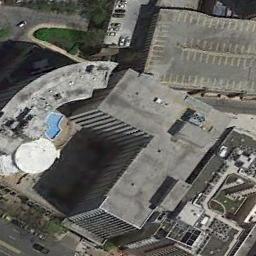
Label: commercial_area